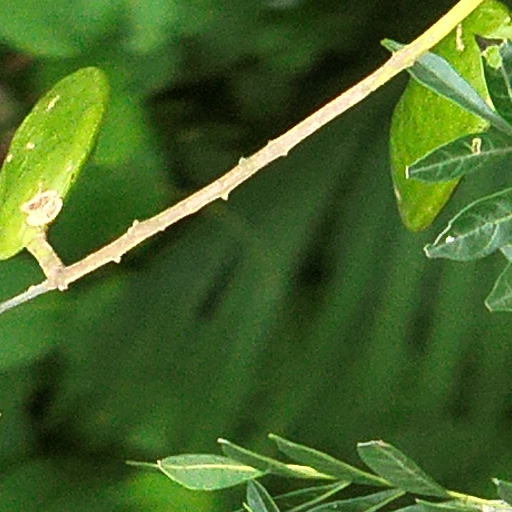
Species: Jacaranda copaia
GBIF accepted scientific name: Jacaranda copaia
Crown area (m\u00b2): 111.763